Question: Create View option is not coming in my Asp.net mvc project. Please help me. I want to make my view tightly coupled with model.

Please help me..
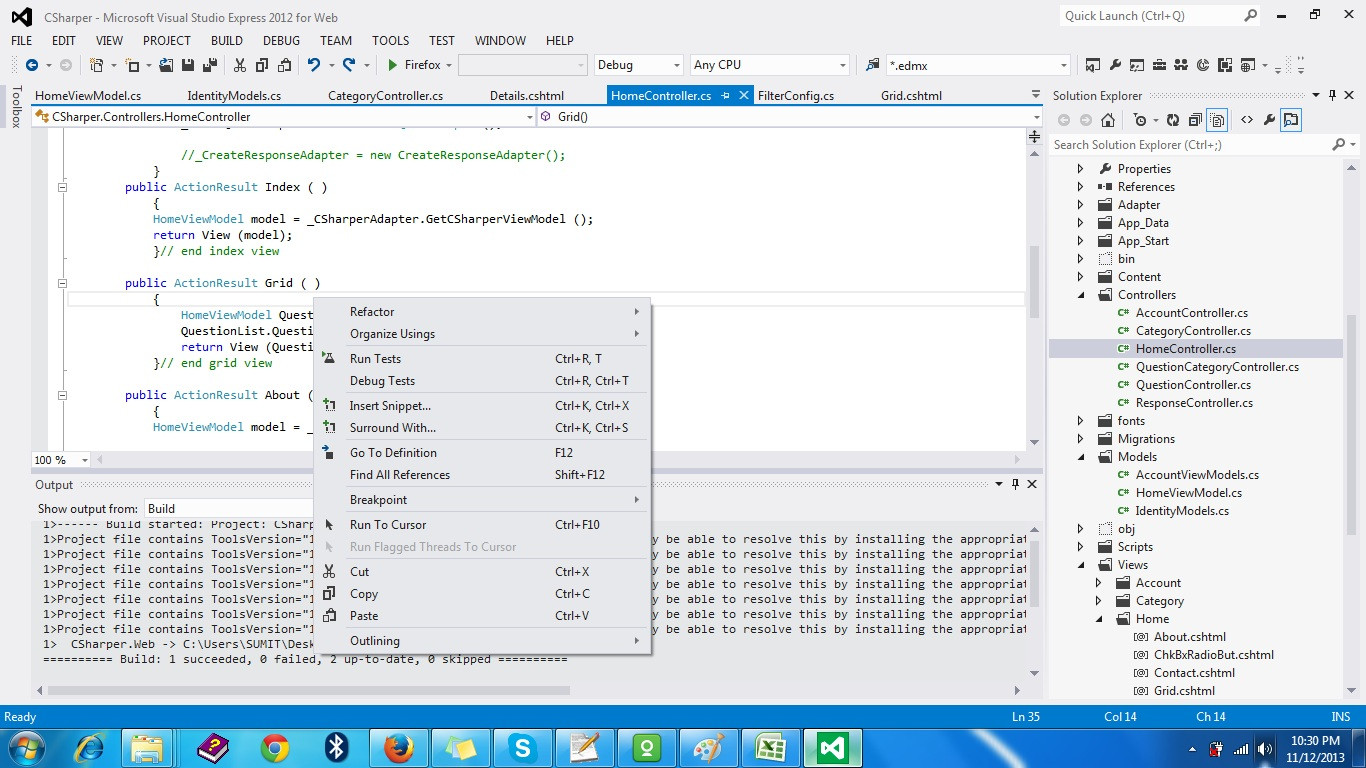
Answer: I faced the same issue, it was because of working with multiple version of Visual Studio.
Created project solution in VS2012 Premium and after a while opened in VS2013 Professional I was not able to Add View by right clicking.
So I closed and re-opened in VS2012 it worked. Hope it helps someone who faces similar issues.